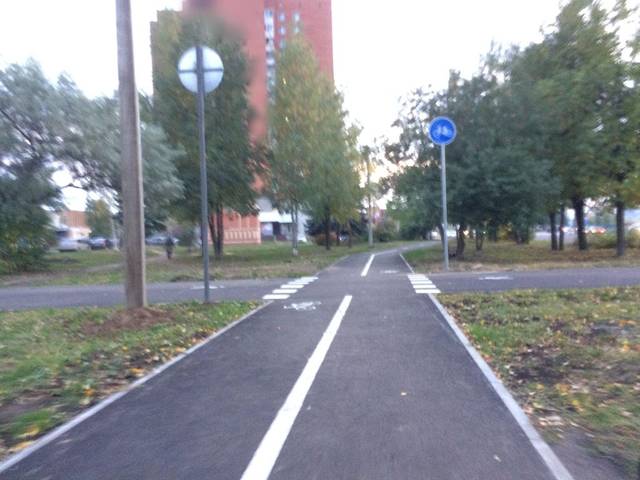
Region: Russia
Coordinates: 56.629, 47.906